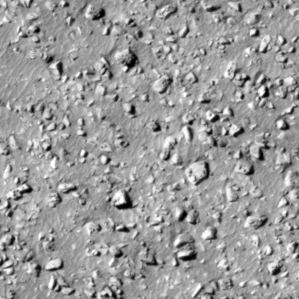
Label: non_frost